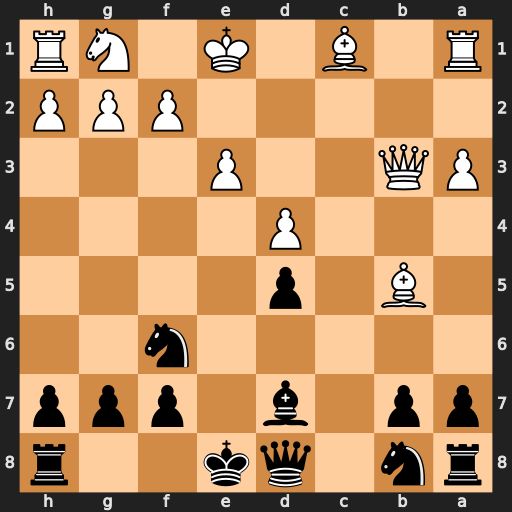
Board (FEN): rn1qk2r/pp1b1ppp/5n2/1B1p4/3P4/PQ2P3/5PPP/R1B1K1NR
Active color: b
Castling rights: KQkq
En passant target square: -
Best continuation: Qa5+ Bd2 Qxb5 Qxb5 Bxb5